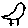
Label: bird